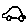
Label: car